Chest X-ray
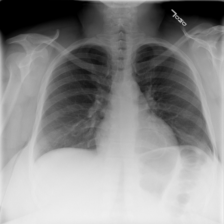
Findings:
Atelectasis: negative
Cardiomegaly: negative
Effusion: negative
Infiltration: negative
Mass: negative
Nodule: negative
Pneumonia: negative
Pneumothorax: negative
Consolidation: negative
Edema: negative
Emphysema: negative
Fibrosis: negative
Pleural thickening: negative
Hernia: negative